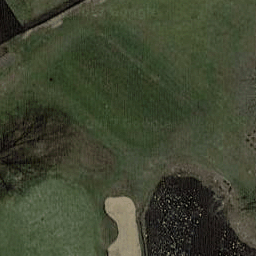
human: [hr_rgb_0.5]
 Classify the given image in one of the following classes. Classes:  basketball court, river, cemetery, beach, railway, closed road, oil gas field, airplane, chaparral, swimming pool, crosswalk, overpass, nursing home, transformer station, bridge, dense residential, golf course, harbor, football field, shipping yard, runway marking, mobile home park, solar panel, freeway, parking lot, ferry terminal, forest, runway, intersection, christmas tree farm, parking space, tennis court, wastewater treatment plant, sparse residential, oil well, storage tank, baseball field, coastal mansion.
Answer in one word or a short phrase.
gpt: golf course